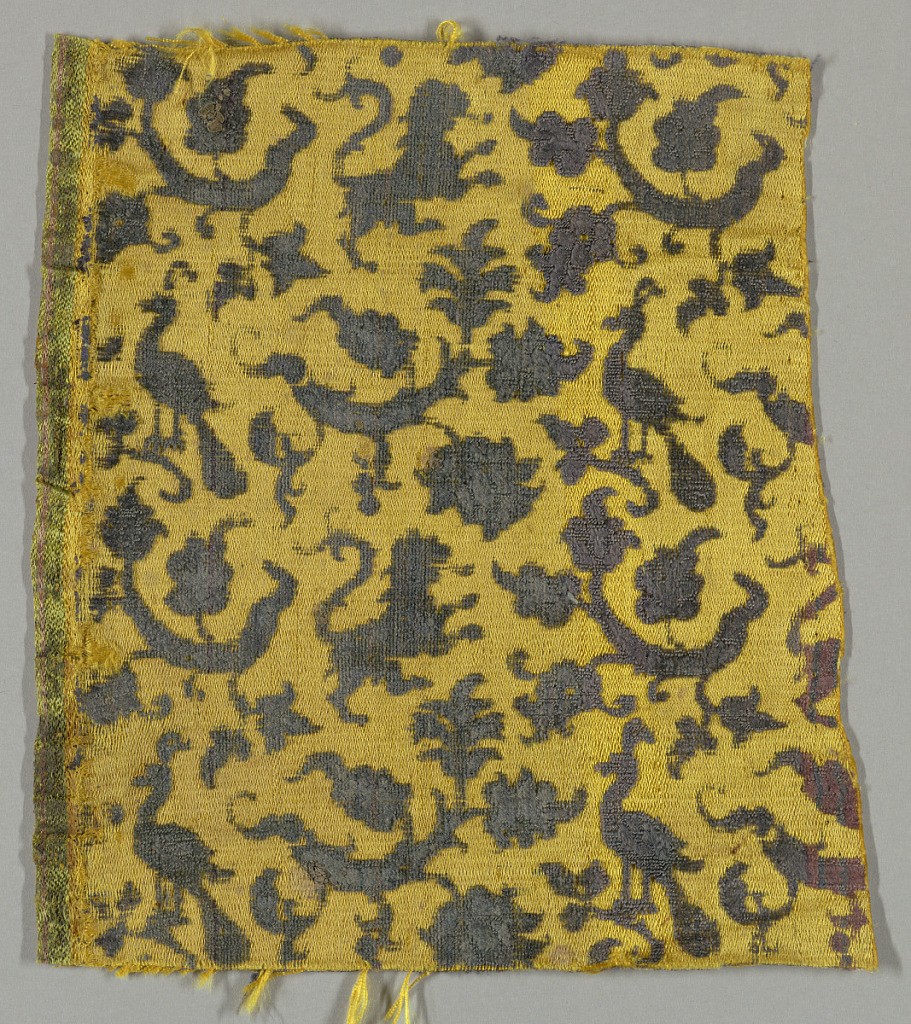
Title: Fragment
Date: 17th century
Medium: silk Technique: cut and uncut supplementary warp pile (velvet) in a woven foundation
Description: Fragment of blue silk velvet, cut and uncut, on a yellow ground with a pattern of peacocks, flowers and lions rampant.